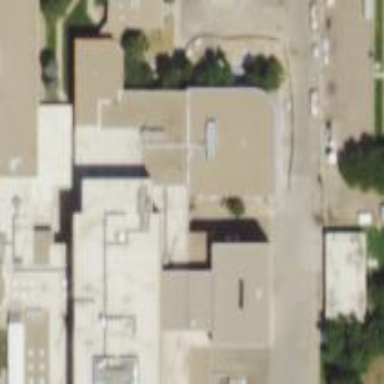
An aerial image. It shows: Hospital building.